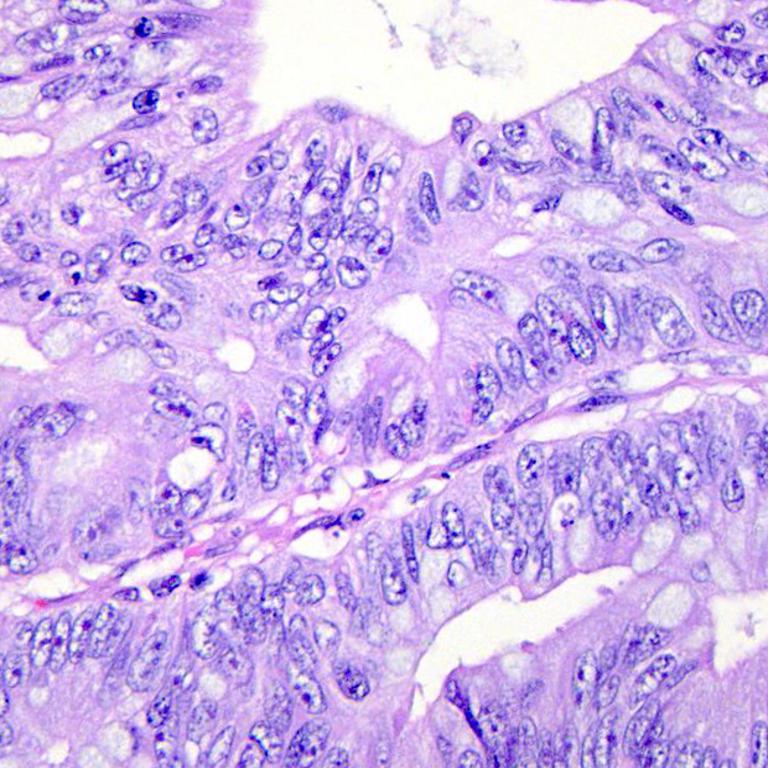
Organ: colon
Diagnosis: adenocarcinomas